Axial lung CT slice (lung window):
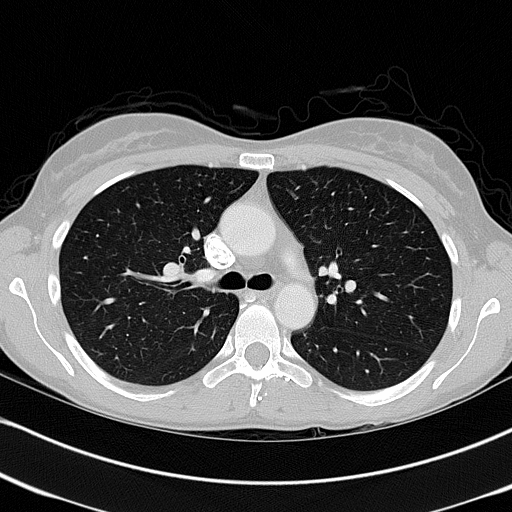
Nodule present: no